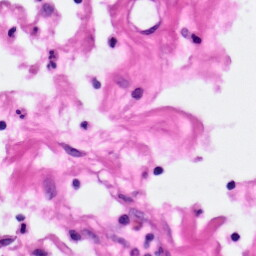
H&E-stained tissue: Pancreatic